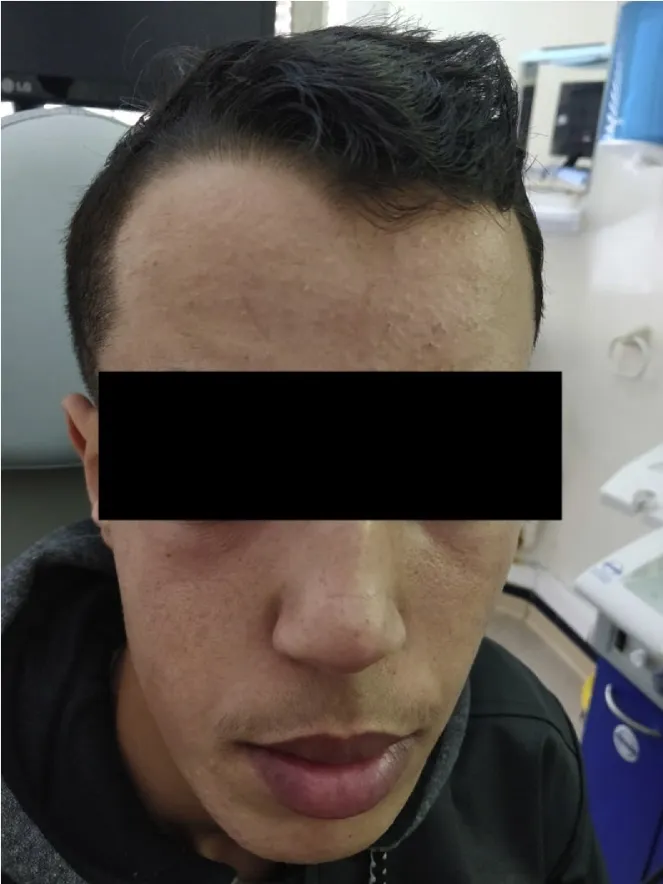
Important regression of the deformation of the right hemiface and the exopthalmous 18 months after admission.
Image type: medical_photograph (skin_photograph)